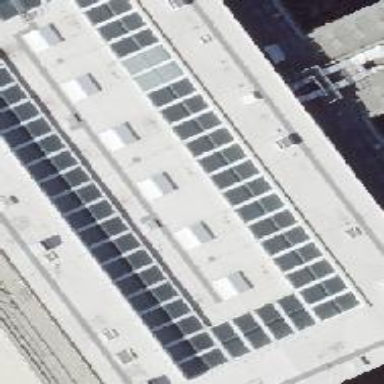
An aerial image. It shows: Close-up view of roof of building.